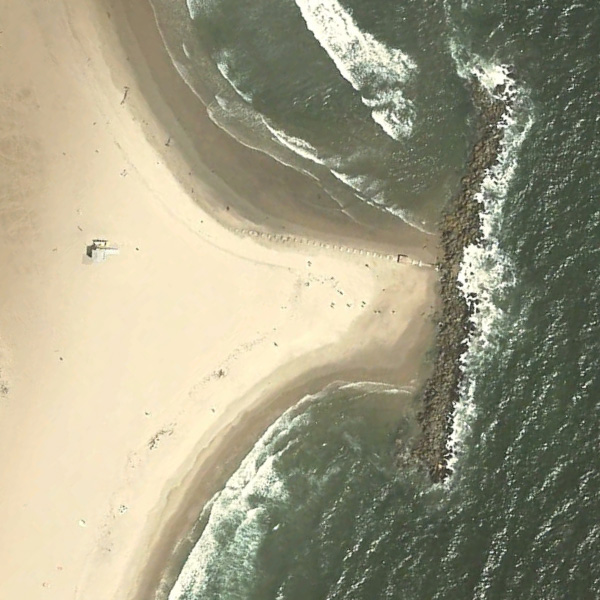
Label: Beach